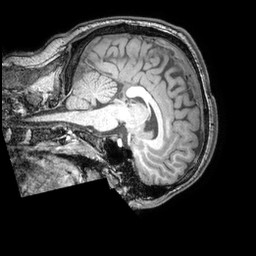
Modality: T1w
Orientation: sagittal
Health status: healthy
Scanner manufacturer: philips
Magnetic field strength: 3 T
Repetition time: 0.007351 s
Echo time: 0.003269 s